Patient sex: M
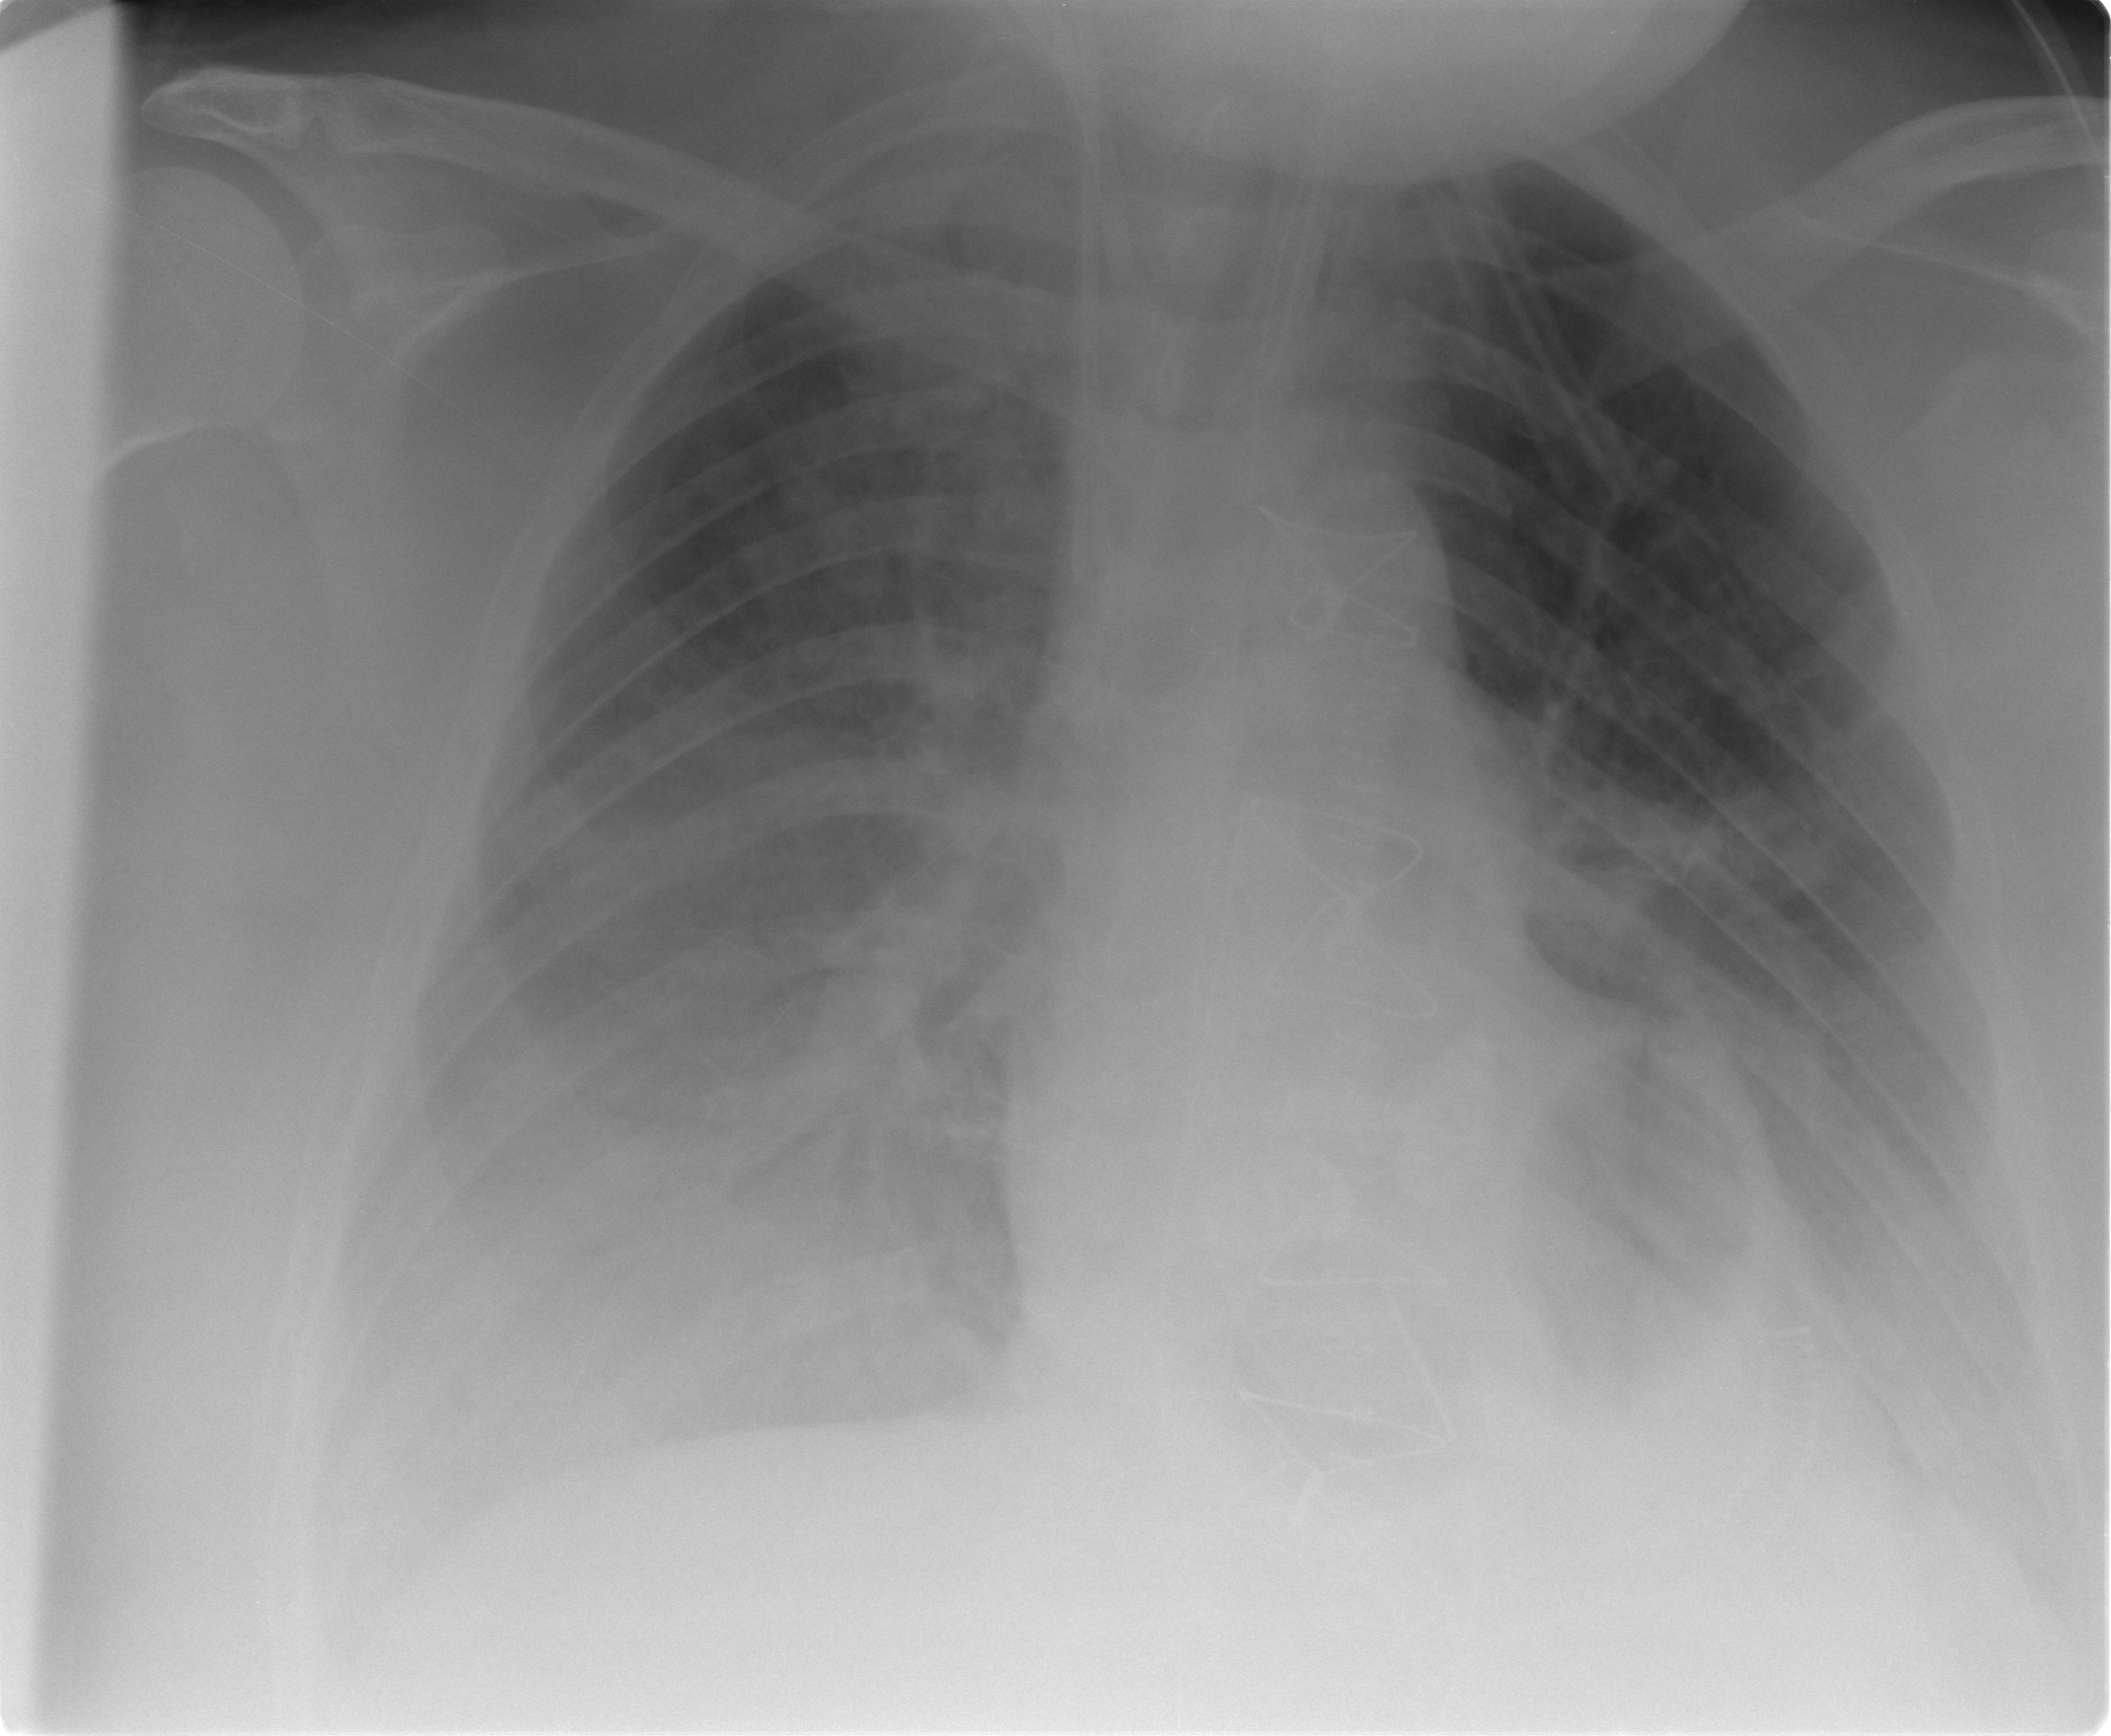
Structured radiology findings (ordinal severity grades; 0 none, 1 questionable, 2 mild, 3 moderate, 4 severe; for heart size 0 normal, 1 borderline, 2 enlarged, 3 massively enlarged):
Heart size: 2
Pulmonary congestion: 2
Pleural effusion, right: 3
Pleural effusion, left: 2
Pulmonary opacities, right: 0
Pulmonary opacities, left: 0
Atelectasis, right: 3
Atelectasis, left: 1